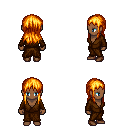
a pixel art fantasy rpg character, female body template, human, dark skin, brown robe, red pants, light blonde unkempt hairstyle, brown shoes, four views (front, back, left, right), 2x2 character sprite sheet, small pixel art, hard edges, no anti-aliasing